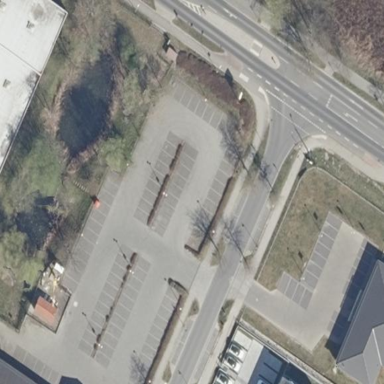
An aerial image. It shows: Parking area with surface.